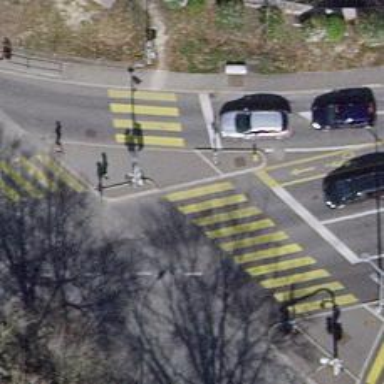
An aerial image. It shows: Road crossing with traffic signals.